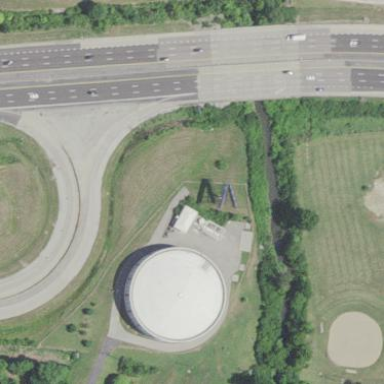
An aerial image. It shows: Water storage area.